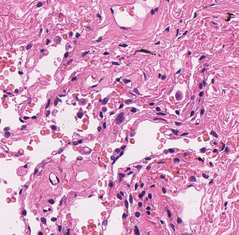
Tumor epithelial tissue: no
Tumor-associated stroma tissue: no
Normal tissue: yes